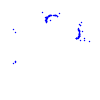
Particle: proton